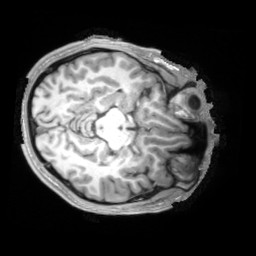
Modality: T1w
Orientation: axial
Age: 24
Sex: female
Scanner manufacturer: siemens
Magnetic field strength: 3 T
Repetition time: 2.2 s
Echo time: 0.00157 s